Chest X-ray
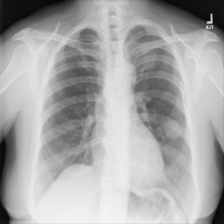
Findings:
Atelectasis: negative
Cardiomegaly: negative
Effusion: negative
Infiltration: negative
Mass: positive
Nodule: negative
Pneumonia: negative
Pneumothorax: negative
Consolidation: negative
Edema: negative
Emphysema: negative
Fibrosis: negative
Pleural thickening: negative
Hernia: negative